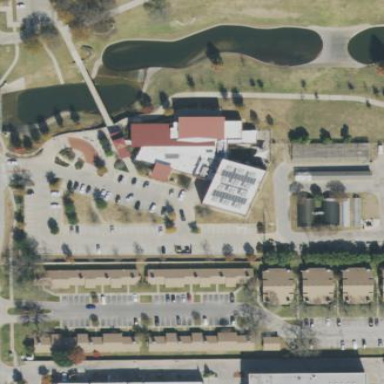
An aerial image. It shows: Civic building next to sports center.